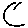
Label: moon